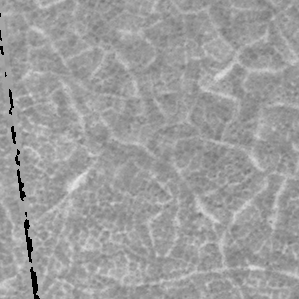
Label: frost